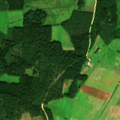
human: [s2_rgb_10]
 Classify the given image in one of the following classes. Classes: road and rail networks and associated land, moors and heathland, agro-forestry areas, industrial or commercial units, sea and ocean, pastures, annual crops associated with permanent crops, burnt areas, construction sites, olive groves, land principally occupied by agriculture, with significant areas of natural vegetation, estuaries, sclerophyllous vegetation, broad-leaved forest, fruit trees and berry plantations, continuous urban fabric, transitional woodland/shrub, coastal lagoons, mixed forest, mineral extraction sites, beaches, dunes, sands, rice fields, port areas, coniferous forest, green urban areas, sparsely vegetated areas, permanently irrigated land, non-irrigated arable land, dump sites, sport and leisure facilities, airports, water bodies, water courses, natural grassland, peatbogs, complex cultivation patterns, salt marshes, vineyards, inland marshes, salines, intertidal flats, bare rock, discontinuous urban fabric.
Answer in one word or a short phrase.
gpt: non-irrigated arable land, land principally occupied by agriculture, with significant areas of natural vegetation, coniferous forest